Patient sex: M
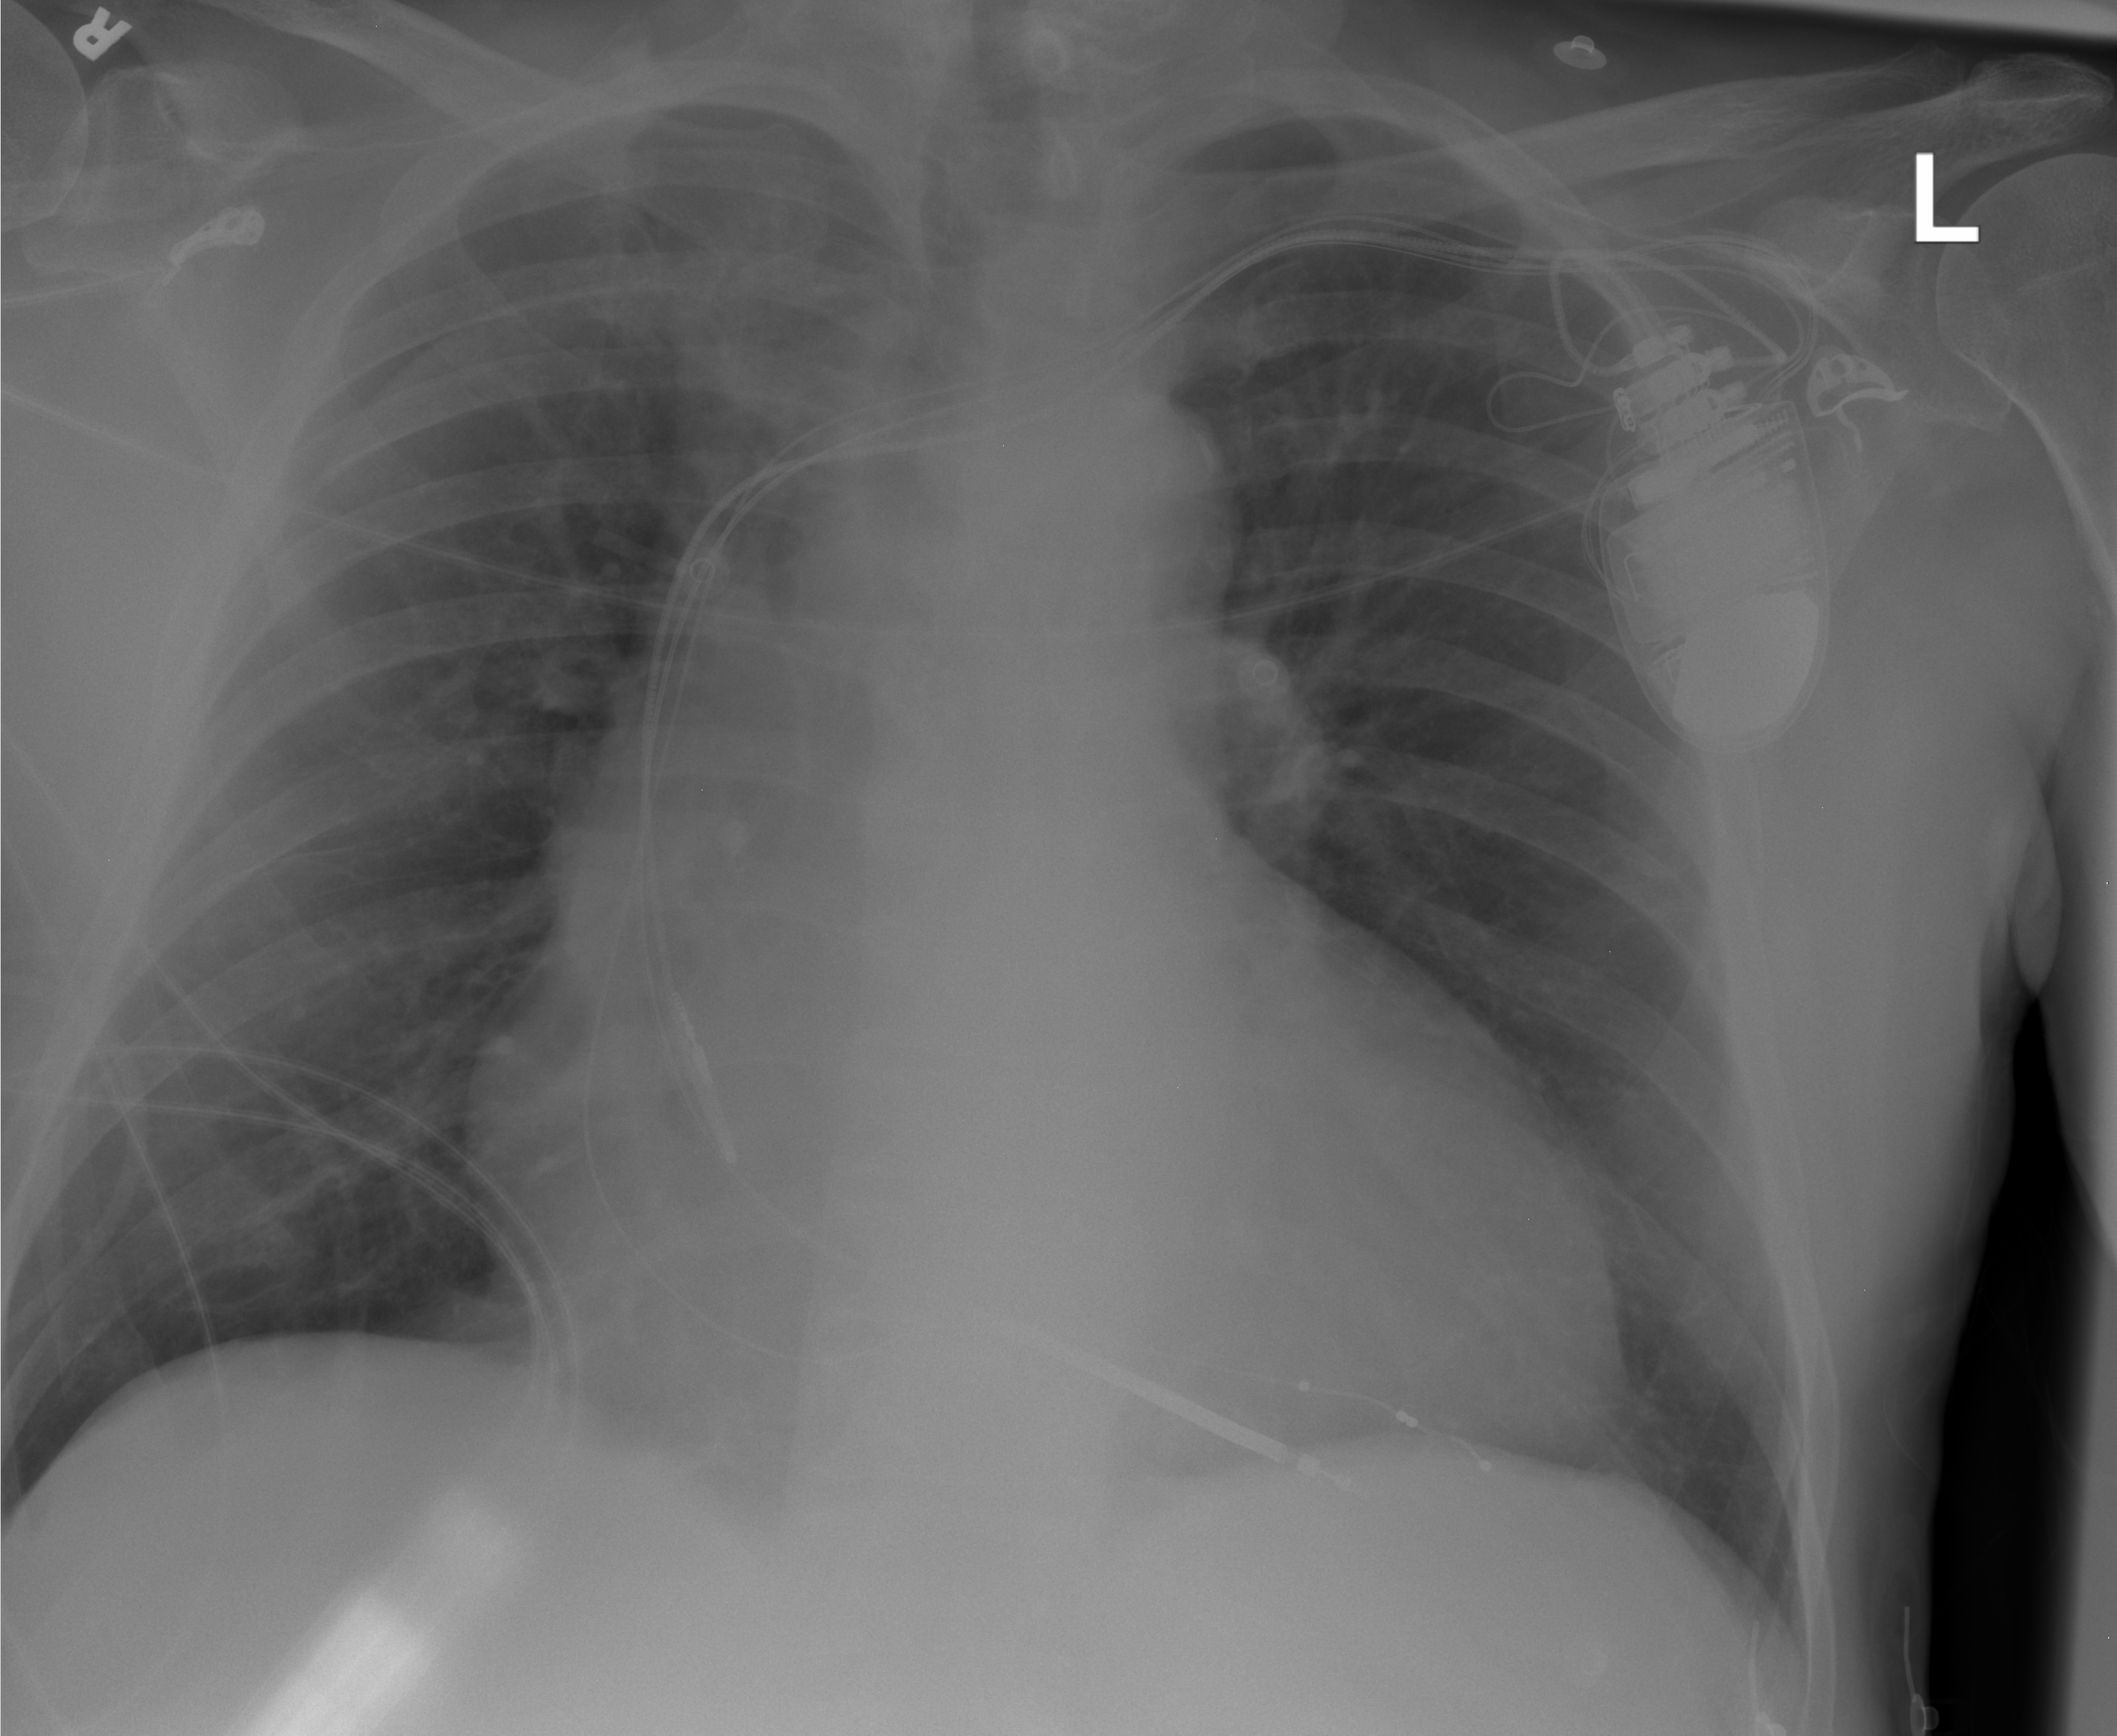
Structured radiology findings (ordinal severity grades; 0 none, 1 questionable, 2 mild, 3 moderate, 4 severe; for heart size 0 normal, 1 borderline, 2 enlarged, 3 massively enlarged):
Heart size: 2
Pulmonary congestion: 0
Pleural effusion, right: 0
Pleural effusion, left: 0
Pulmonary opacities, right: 0
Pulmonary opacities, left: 0
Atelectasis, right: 0
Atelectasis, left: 0